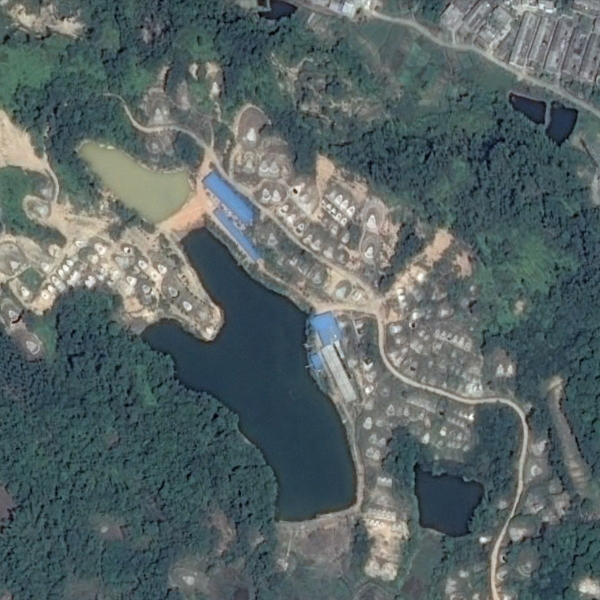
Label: Resort